Chest X-ray:
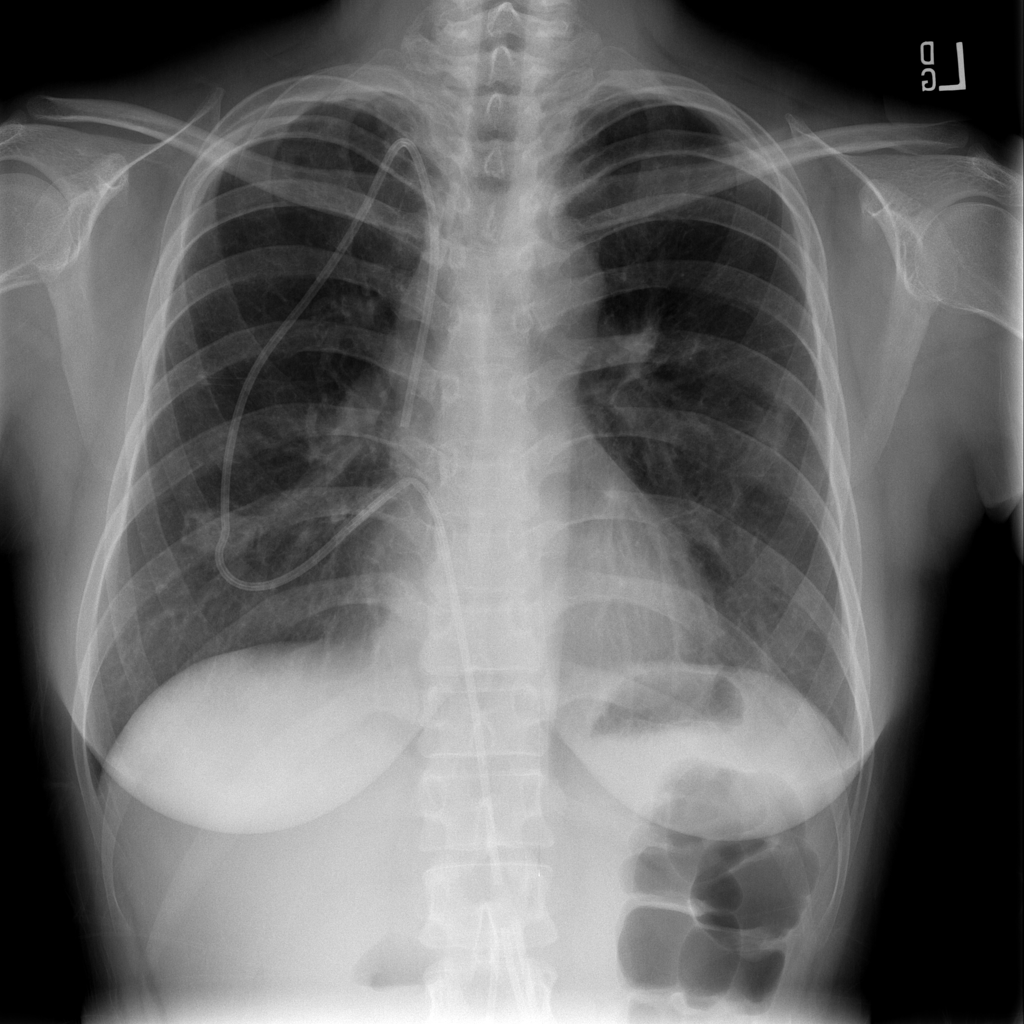
Findings: Nodule
No abnormal finding: no